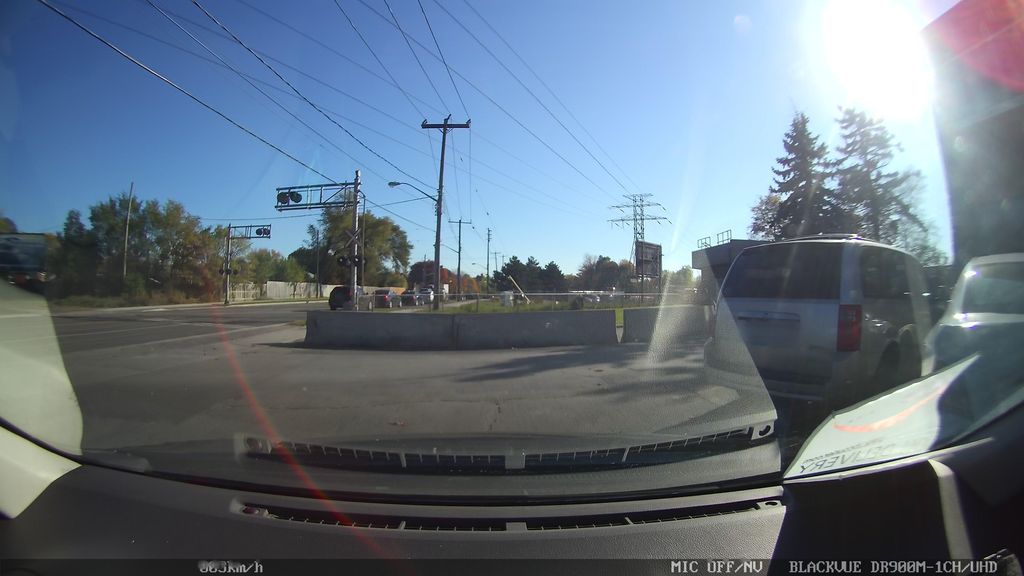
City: toronto